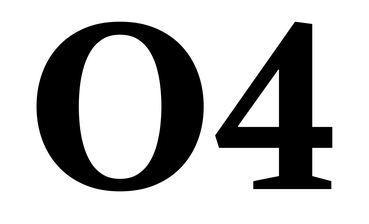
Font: LibreCaslonText_Bold